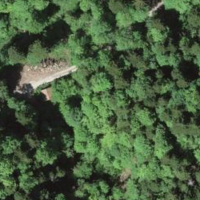
EUNIS habitat code: 44
Species observed at this site:
Equisetum telmateia